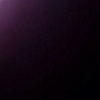
Label: space